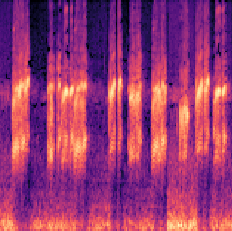
Sound class: Frog